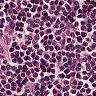
Metastatic tissue present: no